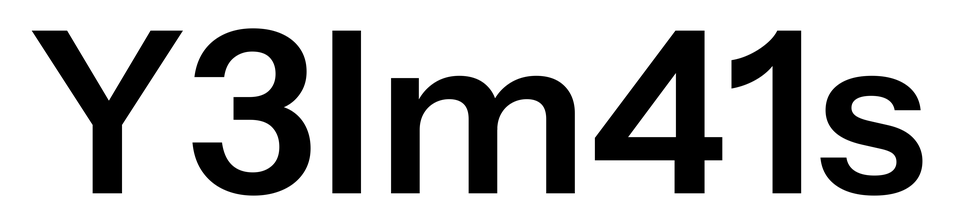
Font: InstrumentSans_SemiBold